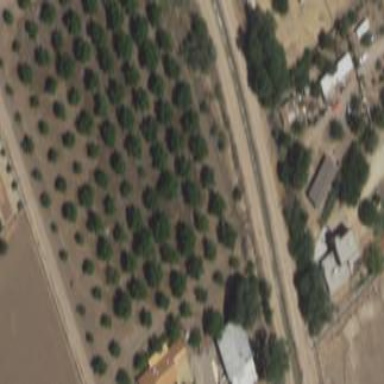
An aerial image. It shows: Orchard.